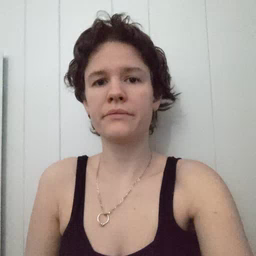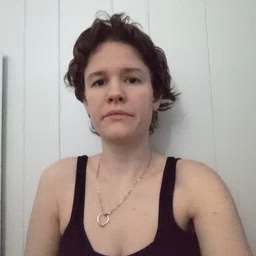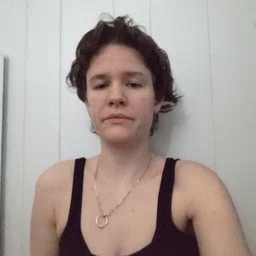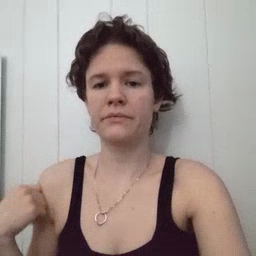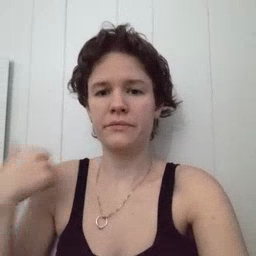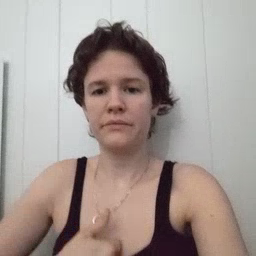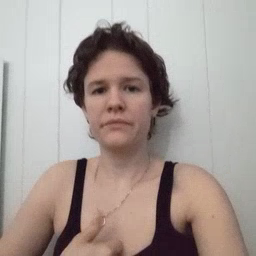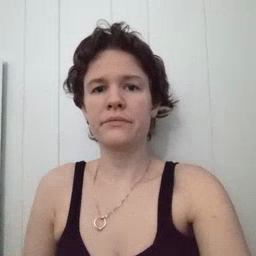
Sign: jacket